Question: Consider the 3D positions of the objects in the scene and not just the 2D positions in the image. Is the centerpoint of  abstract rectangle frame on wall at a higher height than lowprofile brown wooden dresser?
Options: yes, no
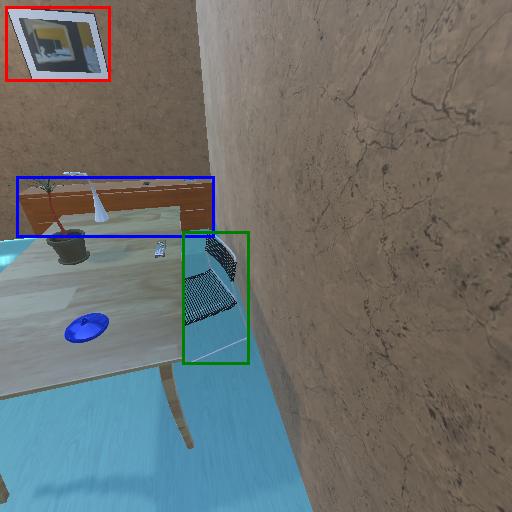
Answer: yes